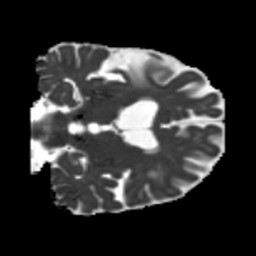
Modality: MD
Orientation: coronal
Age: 75
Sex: male
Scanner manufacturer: siemens
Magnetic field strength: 3 T
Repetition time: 5.25 s
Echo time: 0.08 s